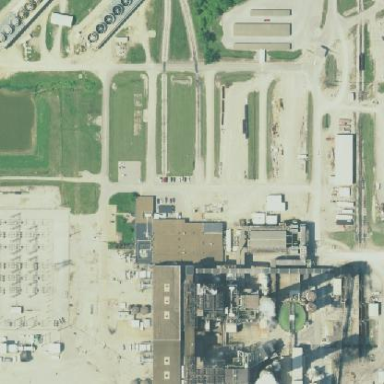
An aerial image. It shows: Industrial area with power plant.